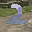
Label: 2